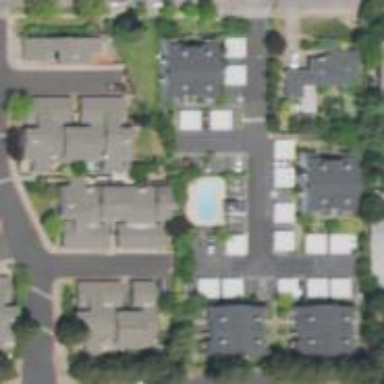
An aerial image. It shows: Residential area with apartments.